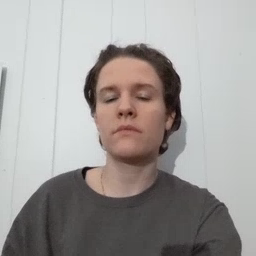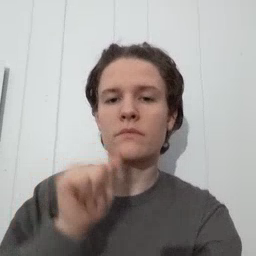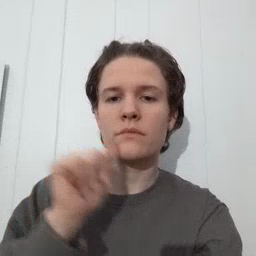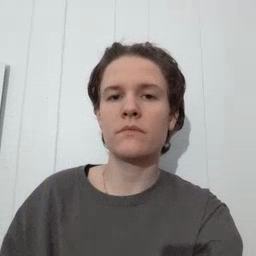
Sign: aunt